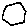
Label: hexagon